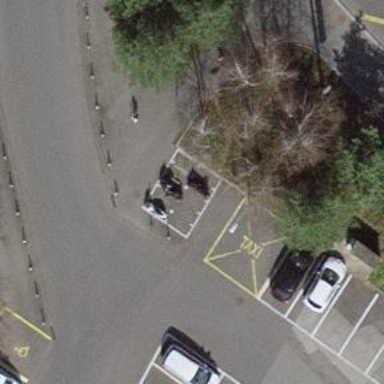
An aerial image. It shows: Bollard barrier.